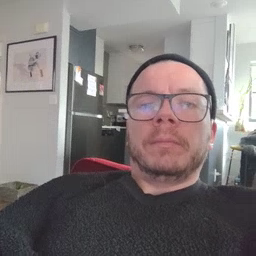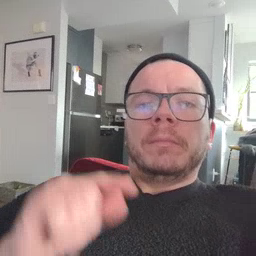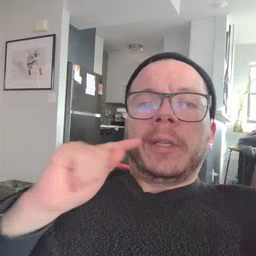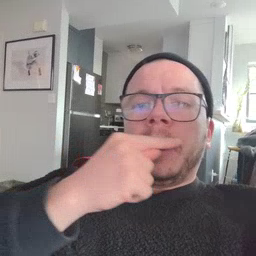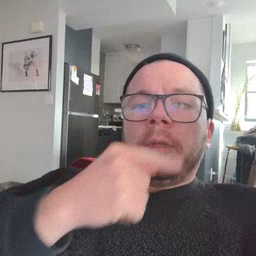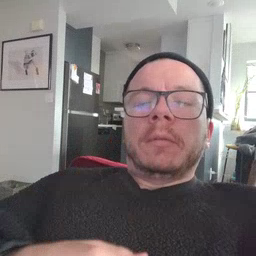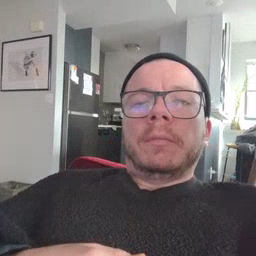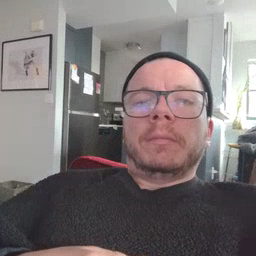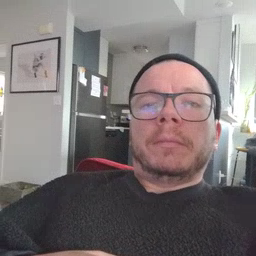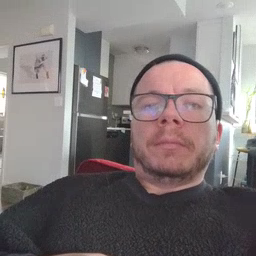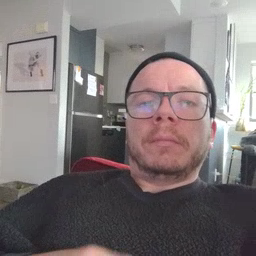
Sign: carrot